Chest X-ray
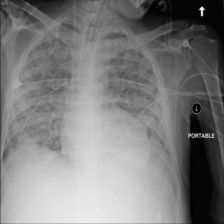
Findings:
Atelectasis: negative
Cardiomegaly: negative
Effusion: negative
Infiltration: negative
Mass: negative
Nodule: negative
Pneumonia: negative
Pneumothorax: negative
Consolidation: negative
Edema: positive
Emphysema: negative
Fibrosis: negative
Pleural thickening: negative
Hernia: negative